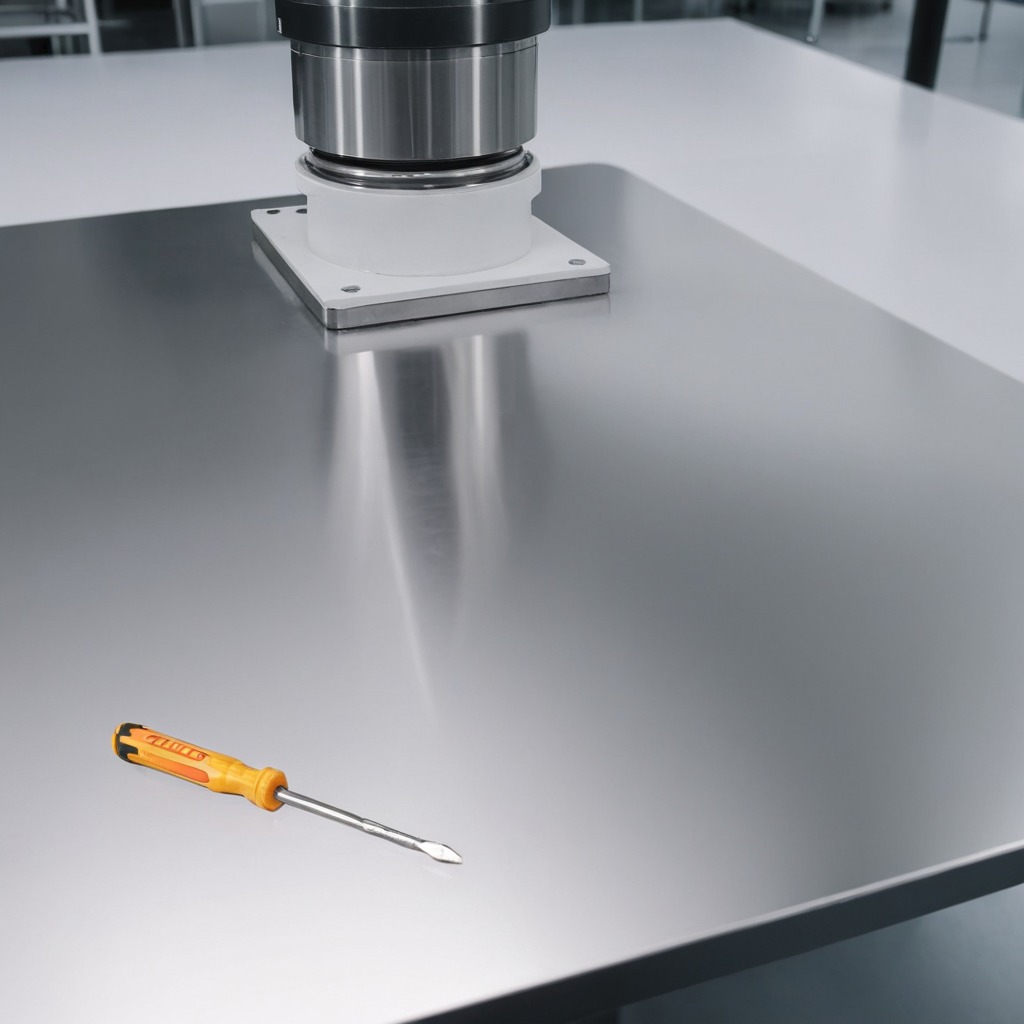
A screwdriver is lying on a stainless steel table in a high-end prototyping lab.